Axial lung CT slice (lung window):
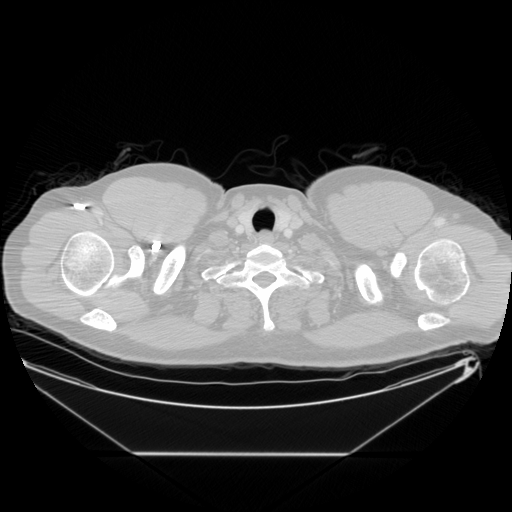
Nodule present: no